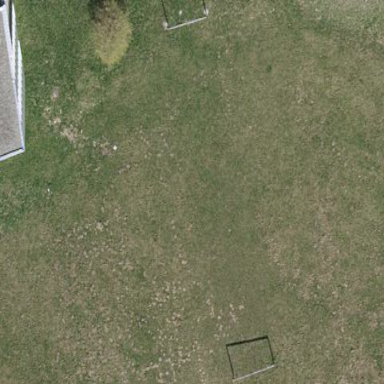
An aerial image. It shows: Grass pitch designated for soccer.